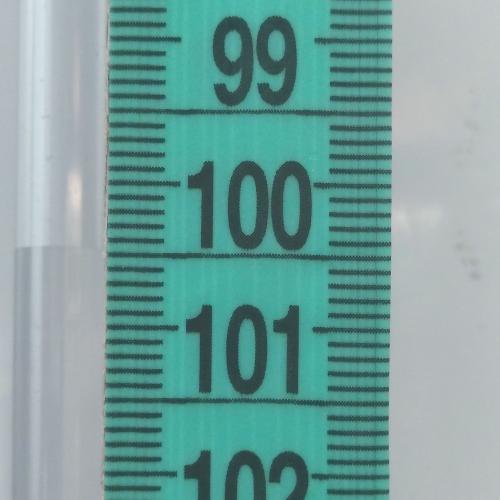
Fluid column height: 100.5 cm